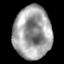
Tissue: lung
Cell type: Endothelial cells
Senescence score: 0.6101
Nuclear area (px): 1952
Mean DAPI intensity: 159.659